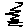
Label: zigzag